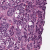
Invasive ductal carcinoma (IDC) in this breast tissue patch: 1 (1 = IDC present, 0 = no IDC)